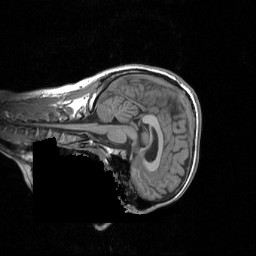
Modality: T1w
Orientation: sagittal